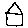
Label: house